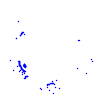
Particle: kaon